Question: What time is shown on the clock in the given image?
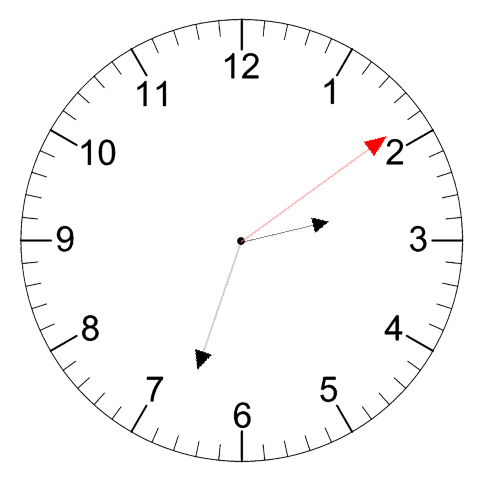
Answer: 02:33:09